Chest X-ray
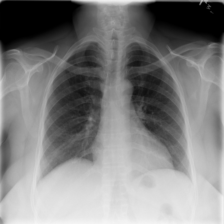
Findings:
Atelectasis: negative
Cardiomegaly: positive
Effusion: negative
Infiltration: negative
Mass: negative
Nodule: negative
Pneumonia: negative
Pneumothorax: negative
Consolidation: negative
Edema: negative
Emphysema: negative
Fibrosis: negative
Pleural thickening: negative
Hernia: negative